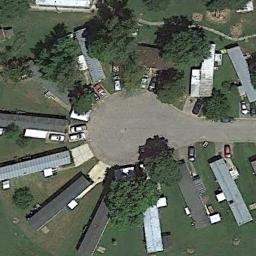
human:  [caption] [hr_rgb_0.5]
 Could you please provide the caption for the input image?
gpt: Many trees are in the mobile home park .

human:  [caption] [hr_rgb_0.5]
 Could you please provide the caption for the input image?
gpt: The mobile home park is on the grass next to some trees and road .

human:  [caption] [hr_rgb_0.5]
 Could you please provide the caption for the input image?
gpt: The mobile home park has some mobile homes along the road and some trees are among these mobile homes .

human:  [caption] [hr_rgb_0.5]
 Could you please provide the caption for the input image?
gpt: There are neat rows of mobile homes on both sides of the road .

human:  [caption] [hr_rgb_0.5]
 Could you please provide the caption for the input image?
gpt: There are some buildings and green trees in the mobile home park .